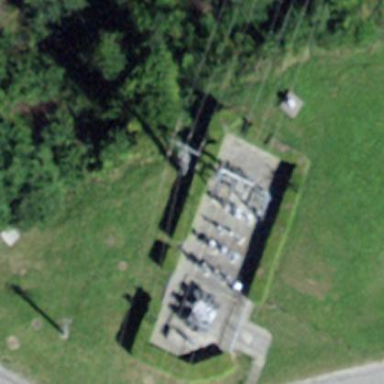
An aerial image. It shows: Power substation.